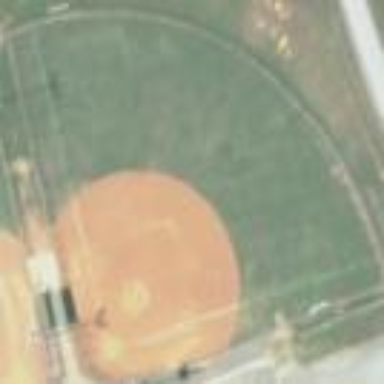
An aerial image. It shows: Baseball pitch for leisure and sports activities.